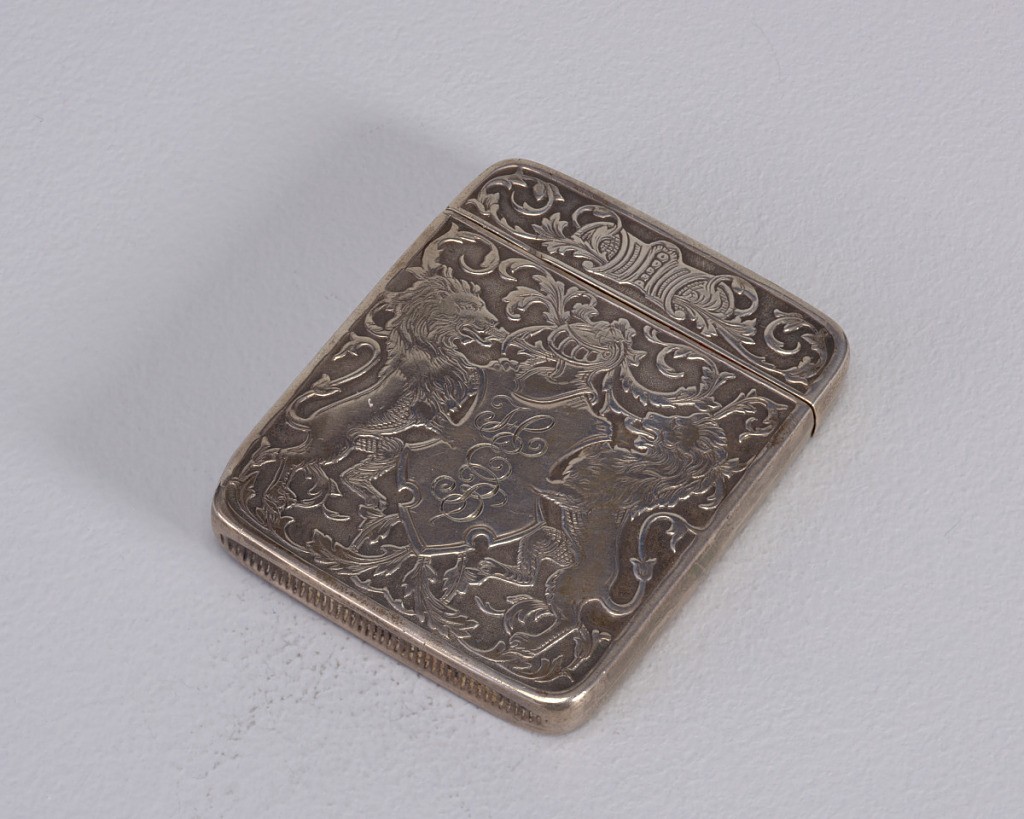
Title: Coat-of-Arms
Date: late 19th century
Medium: Silver
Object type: Matchsafe
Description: Rectangular, rounded corners, featuring raised decoration of coat-of-arms, with 2  heraldic, rampant lions flanking shield, inscribed "HEB", on top of which is helmut, overall background of scrolling folliage motifs, reverse identical except shield is unadorned. Lid features cartouche, flanked by scrolling folliage motifs, hinged on side. Striker on bottom.